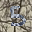
Label: 5